Question: I want output like follow:

Currently I am using a table. But I don't want to use this with any table(EXCEPT SYSTEM TABLES). Is it possible?
Query(Using a table):
'''
DECLARE @End_date DATETIME
SET @End_Date = DATEADD(month, -6, GETDATE())
SELECT DISTINCT MONTH(S.ACDATE) AS Mon,CONVERT(CHAR(4),S.ACDATE) AS Month_Name,
(YEAR(S.ACDATE) % 100) AS Year_No
FROM SALES as S
WHERE S.ACDATE < DATEADD(month,MONTH(getdate()),
DATEADD(year,YEAR(getdate())-1900,0))
AND S.ACDATE >= DATEADD(month,MONTH(@End_Date)-1,
DATEADD(year,YEAR(@End_Date)-1900,0))
'''
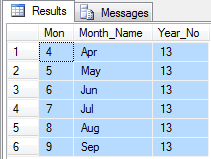
Answer: '''
DECLARE @dt DATE = CONVERT(DATE, '05/03/2013', 101)
SELECT MONTH (dt) AS Mon, LEFT (DATENAME (mm, dt), 3) AS Month_Name, YEAR (dt) % 1000 AS Year_No
FROM (
SELECT DATEADD (mm, -diff, @dt) dt
FROM (VALUES(1),(2),(3),(4),(5),(6))t(diff)
) t
'''
Result set is:
'''
Mon Month_Name Year_No
----------- ---------- -----------
4 Apr 13
3 Mar 13
2 Feb 13
1 Jan 13
12 Dec 12
11 Nov 12
'''